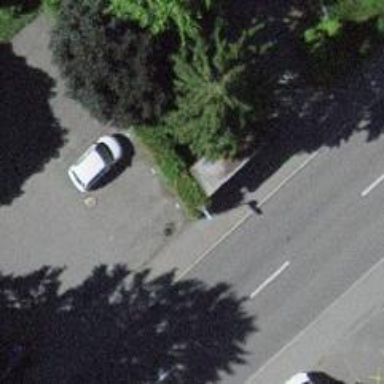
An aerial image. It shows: Bus stop with platform for public transport.